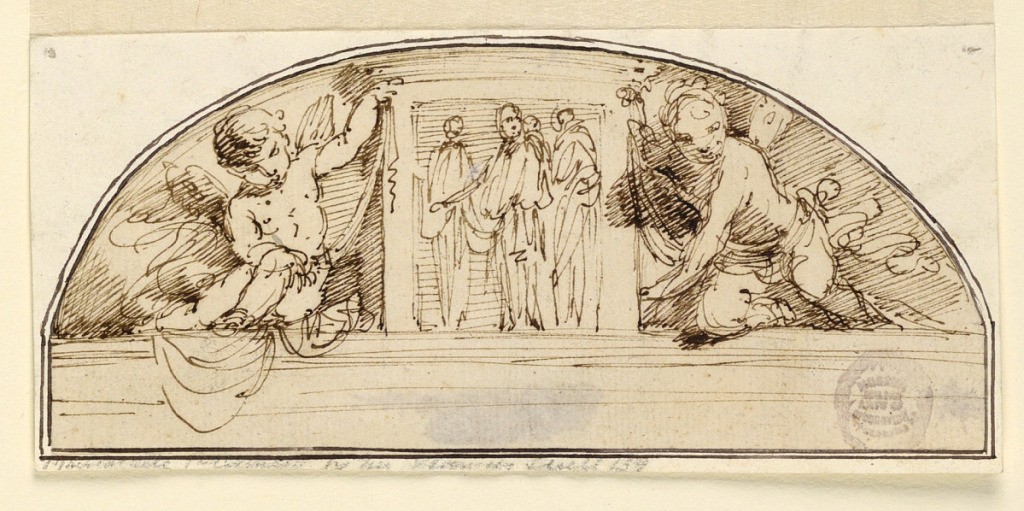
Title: Project for a Lunette
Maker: Giuseppe Bernardino Bison, Italian, 1762 - 1844
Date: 1800–1825
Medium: Pen and ink on paper, lined
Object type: Drawing
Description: Horizontal rectangle with design for a lunette showing two putti holding a central square with figures.